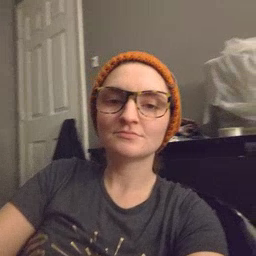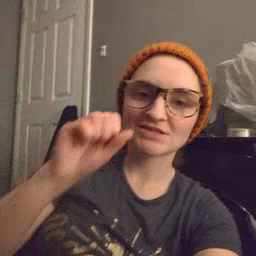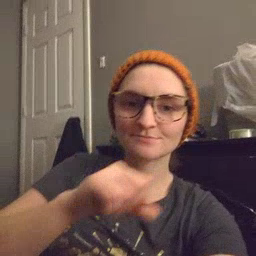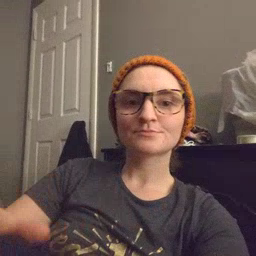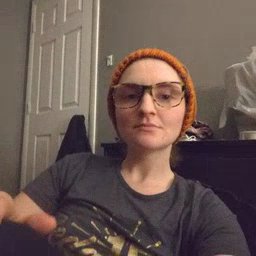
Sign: carrot